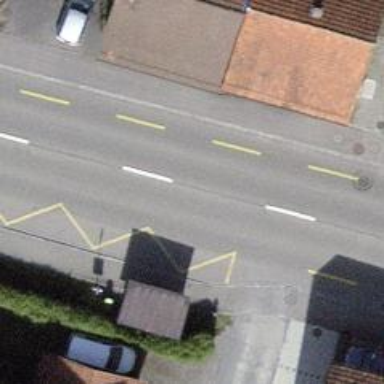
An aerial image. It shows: Bus stop equipped with public transport stop position.